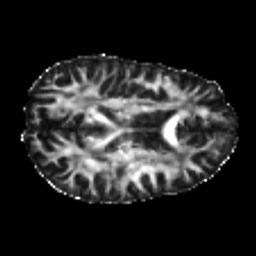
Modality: FA
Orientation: axial
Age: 23
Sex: male
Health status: healthy
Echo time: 0.074 s